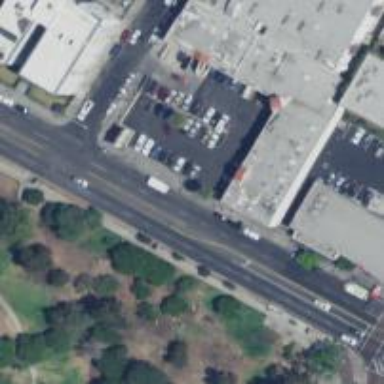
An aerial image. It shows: Retail building.